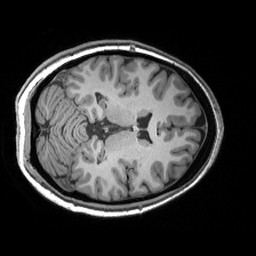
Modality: T1w
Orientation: axial
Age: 37
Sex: female
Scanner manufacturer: siemens
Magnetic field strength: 3 T
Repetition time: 2.53 s
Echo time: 0.00299 s